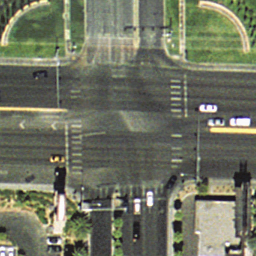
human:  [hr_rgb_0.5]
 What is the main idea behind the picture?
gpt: intersection